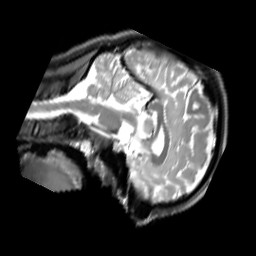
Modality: PDw
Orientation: sagittal
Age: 21
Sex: male
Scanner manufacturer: siemens
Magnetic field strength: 3 T
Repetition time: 11.88 s
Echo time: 0.014 s